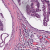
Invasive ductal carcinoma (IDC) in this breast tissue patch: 1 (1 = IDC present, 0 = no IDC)